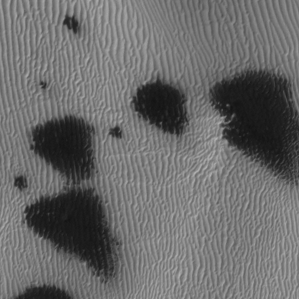
Label: frost